Question: I have object literal within that i have another literal .
The parent instances are setting the values fine, but not the inner one.
I am confused with this behavior.
Why the behavior of object literal is different ?
here is the <URL>
'''
var vehicle={
tires : 0,
seats : {
total :0
}
}
var Car = Object.create(vehicle);
Car.tires=4;
Car.seats.total = 4 ;
var bike = Object.create(vehicle);
bike.tires=2;
bike.seats.total = 2 ;
console.log(Car.tires); --->> it is not overwritten not consistent
console.log(Car.seats.total); -->> it is overwritten here
console.log(bike.tires);
console.log(bike.seats.total);
'''

This is not a duplicate question
1. I knew the alternatives
2. I knew inner literal will override I saw lot of examples
3. What I don't know why the same behavior is not repeated for the parent object or in other words why car.tires value is showing correctly instead of overwritten in my example
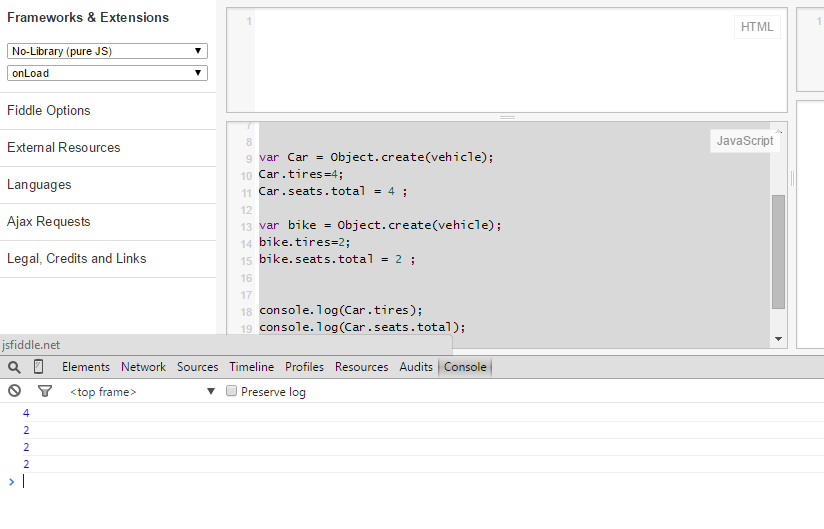
Answer: Added some more at the end and made a correction
I feel like we need to put down an answer here. I apologize if this is bad etiquette (and if this is the wrong answer). Please let me know.
The way prototypical inheritance works in javascript:
When you a property of an object, lets say the 'tires' property of your 'Car' object, first it checks if 'Car' has that property itself. What that means is, is there a 'tires' property directly attached to the 'Car' object? Or in other words, is 'Car' something like this:
'''
{
tires: 0,
...
}
'''
And the answer is no. You might think 'Object.create()' does this, similar to what you might do in a constructor, i.e.
'''
function Vehice(t) {
this.tires = t;
...
};
var Car = new Vehicle(4);
'''
All 'Object.create()' does is make the object you pass in the 'prototype' of the object it returns to you.
So after 'Object.create()', your object looks something like this
'''
{
__proto__: //reference to vehicle
}
'''
So when it doesn't find 'tires' directly attached to the object, it then looks at the prototype, in this case a reference to the 'vehicle' object you created earlier. The prototype ('vehicle') have the 'tires' property, so it returns that value.
So what happens when you say 'Car.tires = 6'? When you a value to an object property, things work differently. If the object itself doesn't have that property, it first checks down the prototype chain to make sure the property is not an inherited property. If it isn't, it (so long as it's legal to write that property to the object). So now you have something that looks like this:
'''
{
tires: 6,
__proto__: //reference to vehicle
}
'''
Now when you read the 'tires' property on the 'Car' object, it first sees the 'tires' property on the 'Car' object itself and returns that value, never needing to look at the prototype.
This is why you can set the 'tires' property on one vehicle and not effect the value of the others.
Now for the 'seats.total' property. When you read from the 'seats' property, everything works as before. There is no 'seats' property on the 'Car' object itself, so it looks to the prototype, which does have it. Then it checks the object referred to by 'seats' to see if it has a 'total' property directly attached to it, and it does, so it just returns that value.
Now when you want to write to the 'total' property, things are once again different. The statement is this: 'Car.seats.total = 4'. What happens here is that you are setting the 'total' property on the 'seats'.
Javascript first has to find the object referenced by 'seats'. It does this by checking to see if it is a property of the 'Car' object itself. It is not, so it checks the prototype, where it finds the 'seats' property. Now it can write the 'total' property to the 'seats' object as we saw before, but notice that this is happening to the 'seats' property of the prototype, which is a referene to the 'vehicle' object defined before and shared by 'bike'.
In other words, javascript does not see that you are writing to a property of the 'Car' object, so it doesn't create a 'seats' property on the 'Car' object and assign it a new object, and then a 'total' property on that object and assign it '4'.
Now, when you try to read 'bike''s 'seats' property, javascript first looks to see if 'bike' has a 'seats' property directly attached to it. It does not, so it looks to 'bike''s prototype, which does have it and returns the modified 'vehicle.seats' object.
I hope this clarifies what is happening and answers your questions. Let me know if any part isn't clear, and I hope someone will correct me if I'm just plain wrong!
I think coming from a traditional OO language the way it works for 'tires' is what you would expect to happen: You inherit the initial value, but if you change it, you don't expect it to change for every other instance of 'vehicle'.
The way javascript does this is very space economical. By only initially having the prototype have the property, if you have a thousand objects inheriting from 'vehicle' and only 2 of them set the 'tires' property, you've only used up space for three 'Number's instead of a thousand.
As for the way it works with 'seats', I suppose they could have designed the language to detect if you were setting a property on an inherited 'object' ('seats') and then copy the entire object into the instance. My guess is that this would actually make the system less flexible and more complicated. If you wanted 'Car' to have it's own version of 'seats', you could specify it like so:
'''
var car2 = Object.create(vehicle, {
seats: {
value: {
count: vehicle.seats.total
}
}
});
'''
or like so:
'''
var car2 = Object.create(vehicle);
car2.seats = { count: vehicle.seats.total }; //create a new object like the one attached to vehicle
'''
Does that last example make it clearer what's happening?
To me, in this case, an explicit constructor version of this would be more natural, but with javascript we can use constructors or 'Object.create(), or various combinations of them to do what we need.
Ultimately though, Every set happens in two parts. First, find the object we are setting the property on; Last, set the property. Everything before that final '.' is just there to do the first step:
'Car.seats.count = 10' means set the 'count' property of the object referred to by 'Car.seats' to 10. What object is 'Car.seats'? We are now following the rules of a property, not writing one. 'Car' doesn't have a 'seats' property, so see if it inherits one. If it doesn't, 'Car.seats' will return 'undefined', and trying to set a property on 'undefined' will throw an error. If it does inherit it, 'Car.seats' will return the object from somewhere down the prototype chain, in this case the object referred to by 'vehicle'. This object has a 'count' property so just set it to 10.
'Car.tires = 4' means set the 'tires' property of the object referred to by 'Car' to 4. 'Car' doesn't have a 'tires' property, so make sure we are allowed to create one and then do so.
I hope this clarifies things. Sorry for writing so much, but doing so has really helped solidify these concepts for me. Plus I learned some ECMAScript 5 stuff that i've been blissfully ignoring :-)